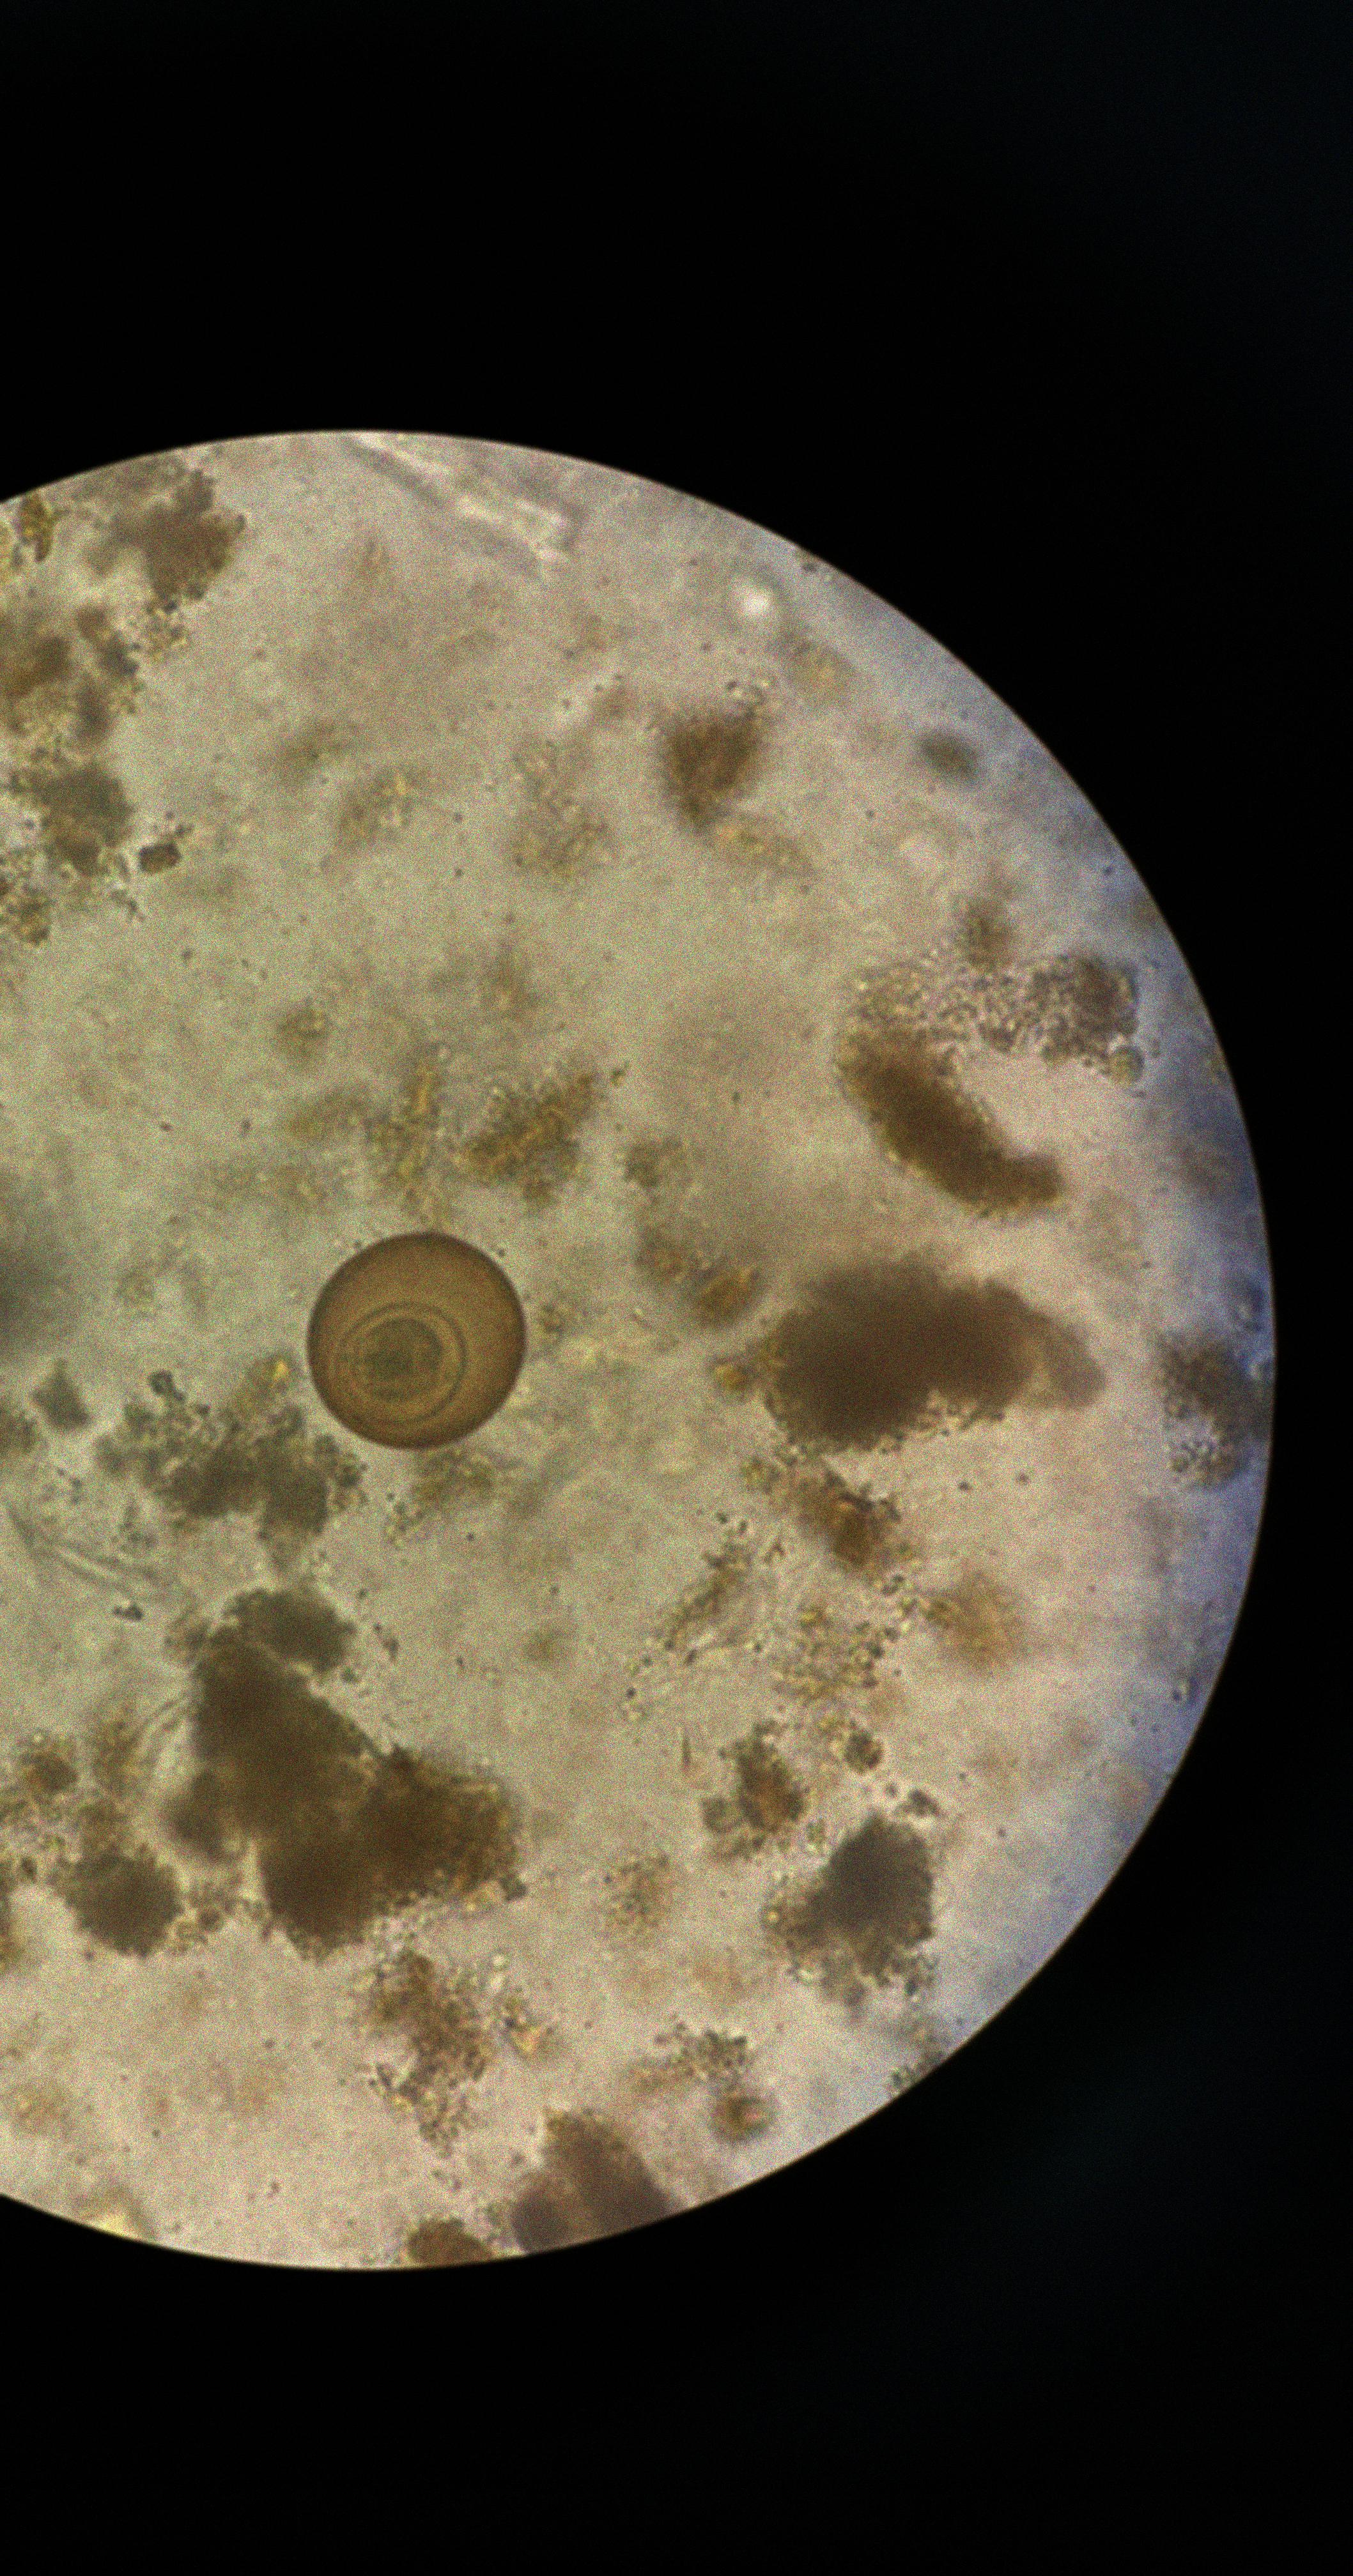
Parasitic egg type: Hymenolepis diminuta